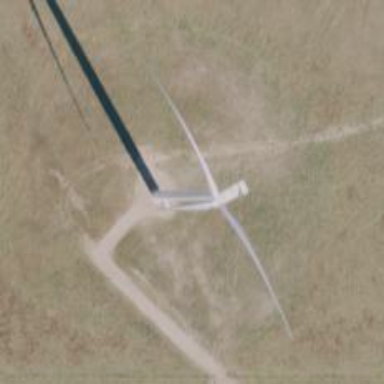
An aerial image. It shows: Wind generator powered by wind. The generator type is horizontal axis and it uses wind turbines.